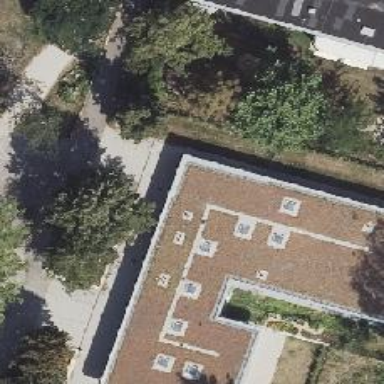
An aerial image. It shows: Civic building with flat roof.